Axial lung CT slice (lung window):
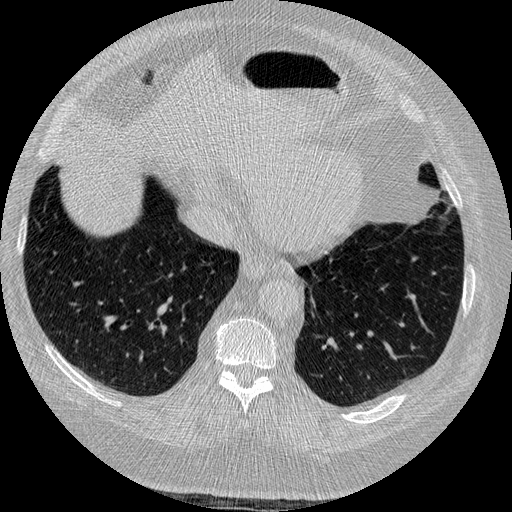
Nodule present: no